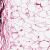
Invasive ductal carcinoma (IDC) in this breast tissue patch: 0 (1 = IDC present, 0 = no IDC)